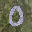
Label: 0